Question: Here's the code, it's pretty simple:
'''
(function() {
"use strict";
// Define our constructor
this.White = function() {
this.version = "1.0.0";
};
}());
// Later
a = new White();
alert(a.version);
'''
<URL> Doesn't work in JSBin after adding '"use strict"'. When running this script in Chrome, however, I get this vague message:

> Uncaught TypeError: Cannot set property 'White' of undefined
## Why?!
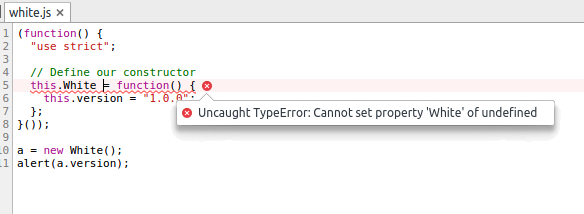
Answer: using strict mode will not let you create implicit globals.this.White is hoisted globally and it is implicitly created.So removing it will remove the error <URL>